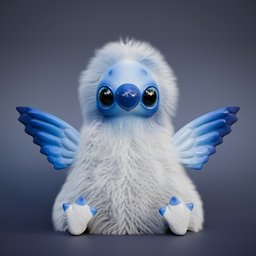
Label: animals